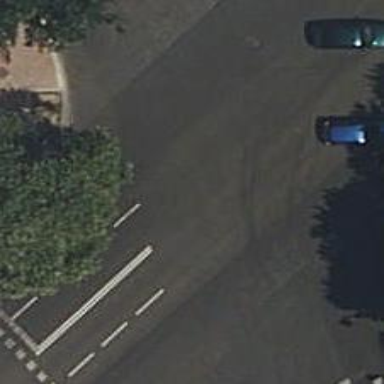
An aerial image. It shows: Road with traffic signals.